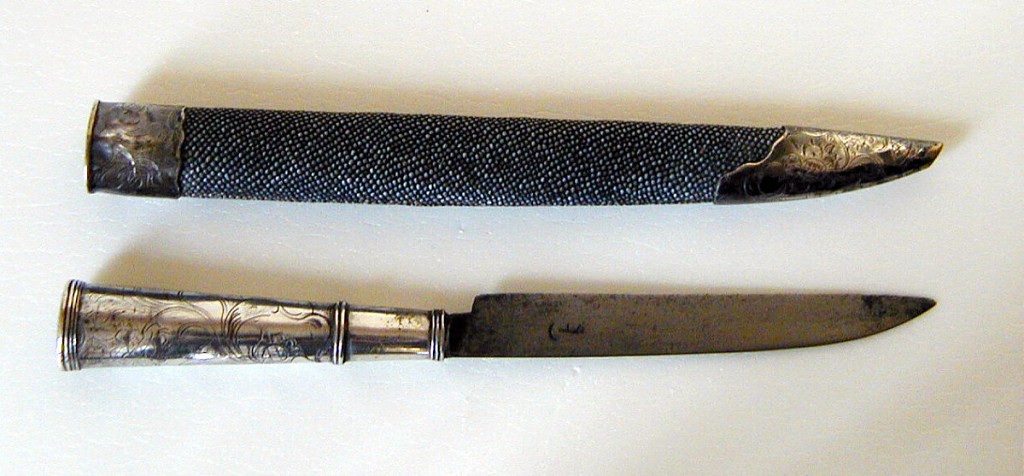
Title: Case
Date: ca. 1730
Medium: sharkskin, silver, wood
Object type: case
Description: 1985-103-138-a: Sharkskin case for an implement. Silver cap at tap...;     1985-103-138-b: Knife with blade with straight lower edge, upper e...